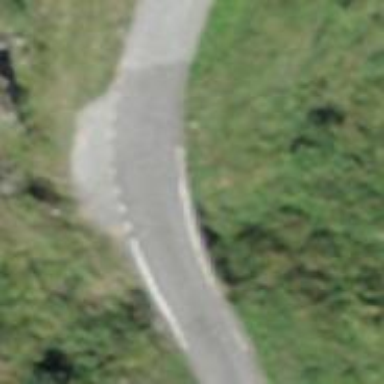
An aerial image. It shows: Unclassified road.